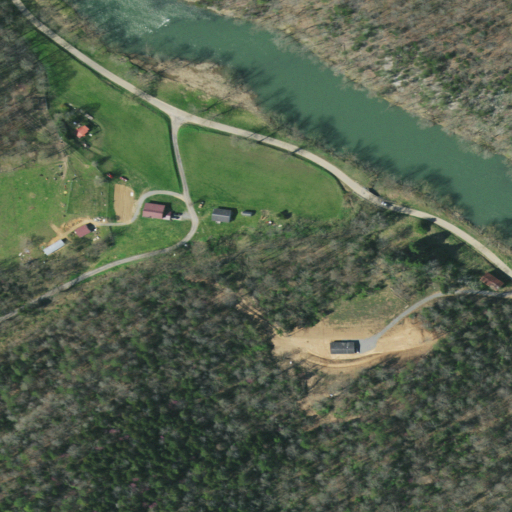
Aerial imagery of valley in Tennessee named Kyle Valley containing mixed forest, deciduous forest, open development, open water, pasture, low intensity development, evergreen forest, and grassland